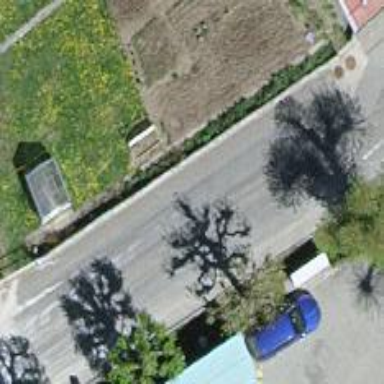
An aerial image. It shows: Asphalt road in residential area.